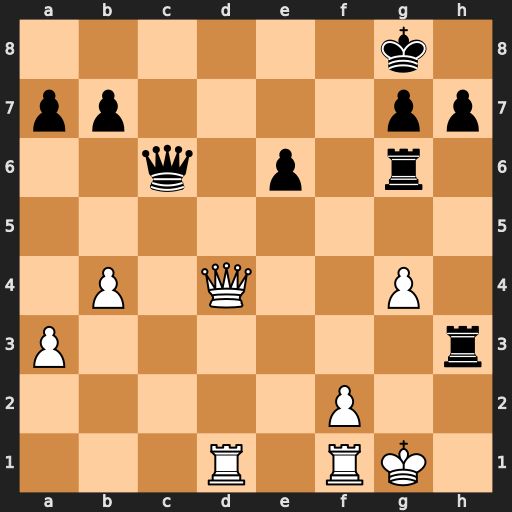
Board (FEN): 6k1/pp4pp/2q1p1r1/8/1P1Q2P1/P6r/5P2/3R1RK1
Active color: w
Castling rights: -
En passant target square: -
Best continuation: Qd8+ Kf7 Rd7+ Qxd7 Qxd7+